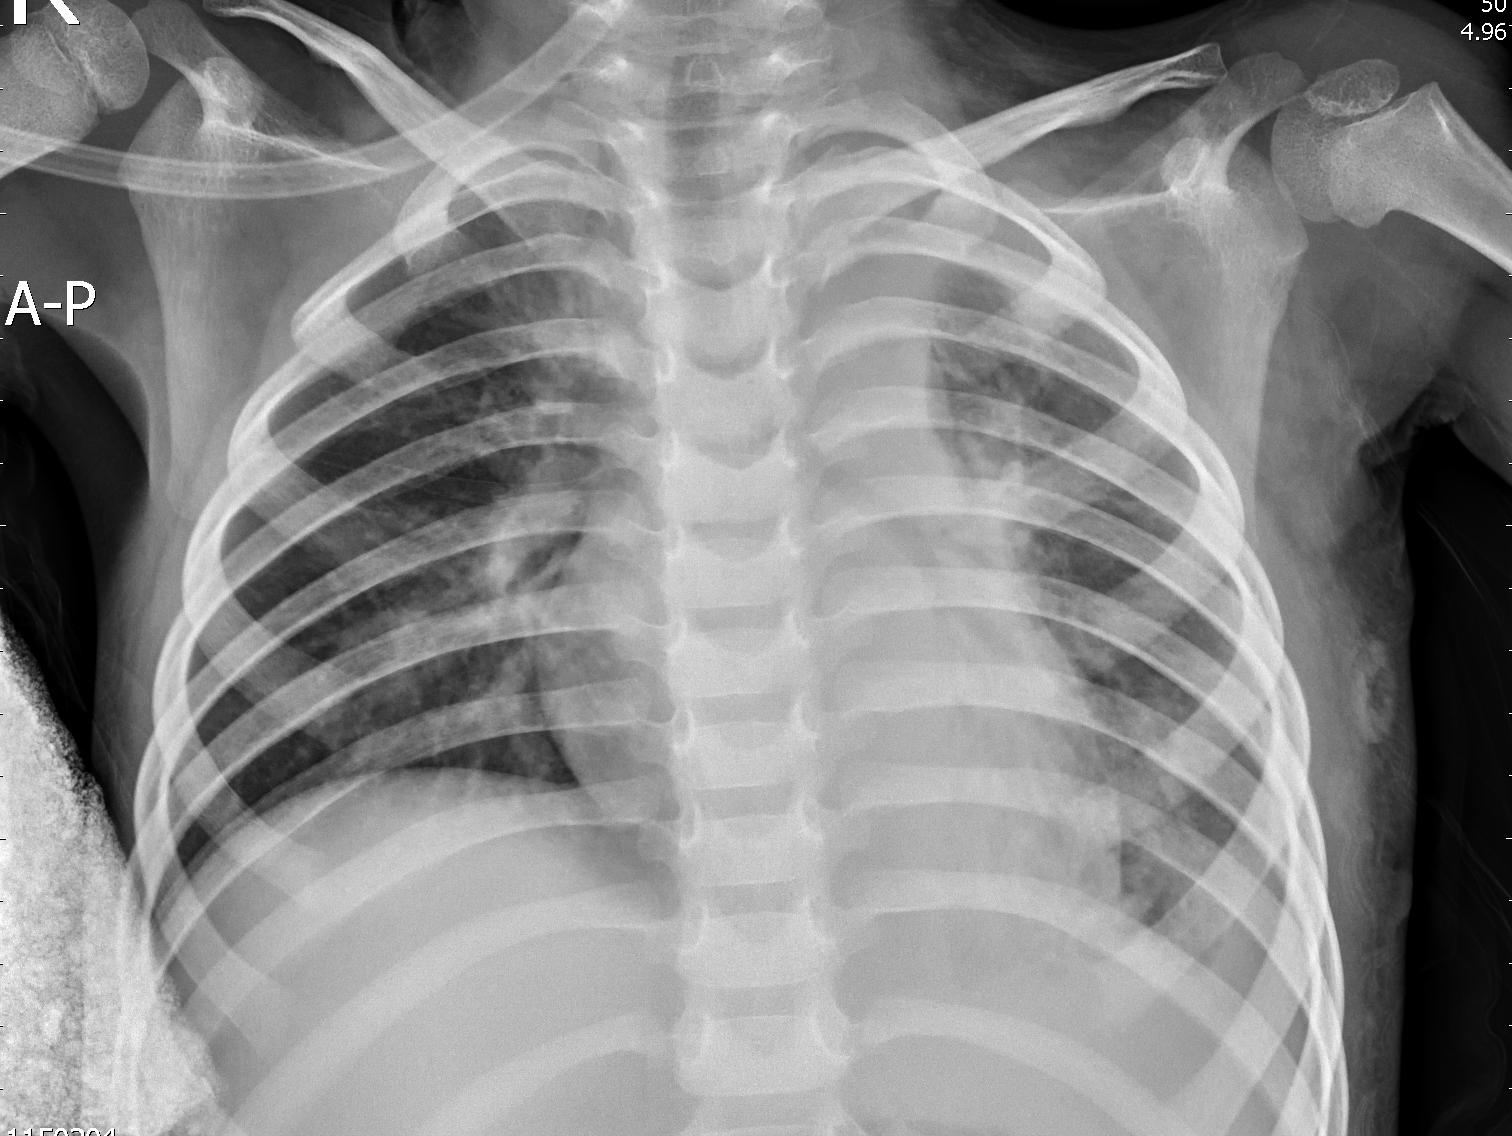
Diagnosis: PNEUMONIA